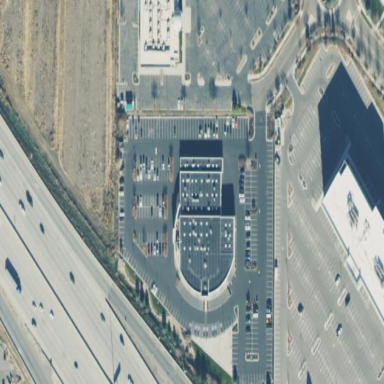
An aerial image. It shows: Parking area with surface.